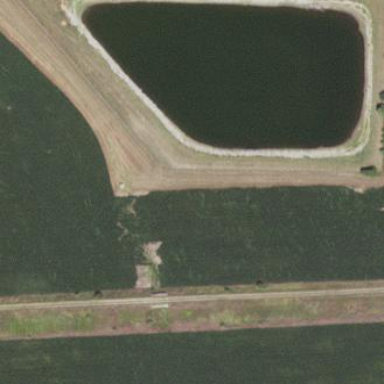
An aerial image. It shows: Pond with natural water.